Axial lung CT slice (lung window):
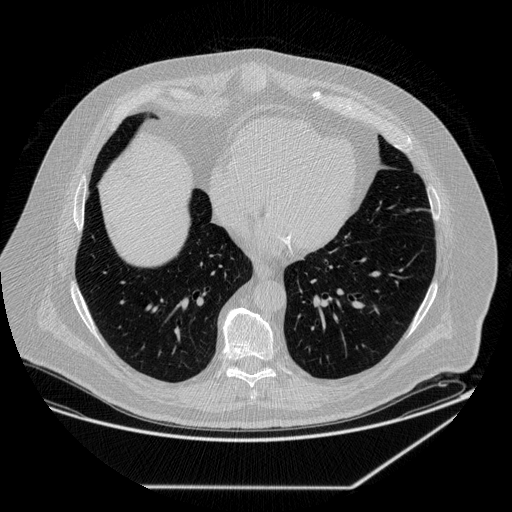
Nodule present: no